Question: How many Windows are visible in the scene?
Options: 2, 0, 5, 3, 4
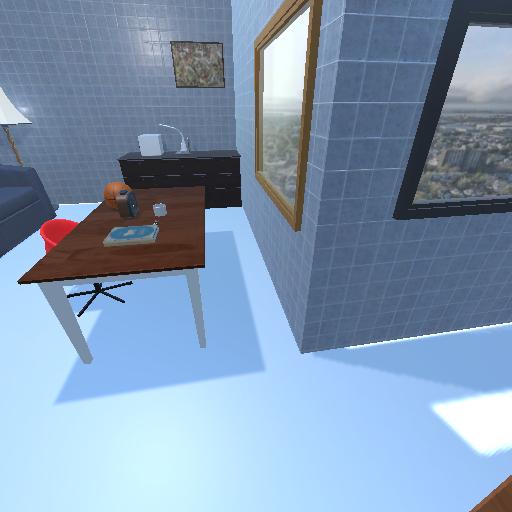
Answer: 2